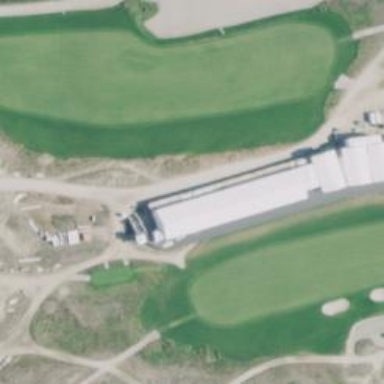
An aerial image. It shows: Pathway for golfing.